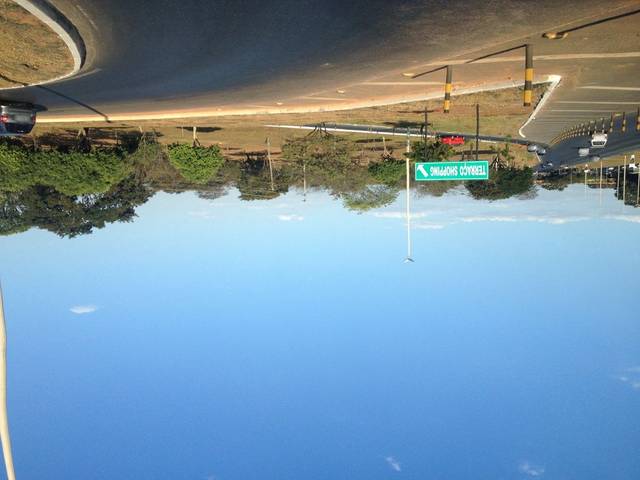
Region: Brazil
Coordinates: -15.811, -47.948